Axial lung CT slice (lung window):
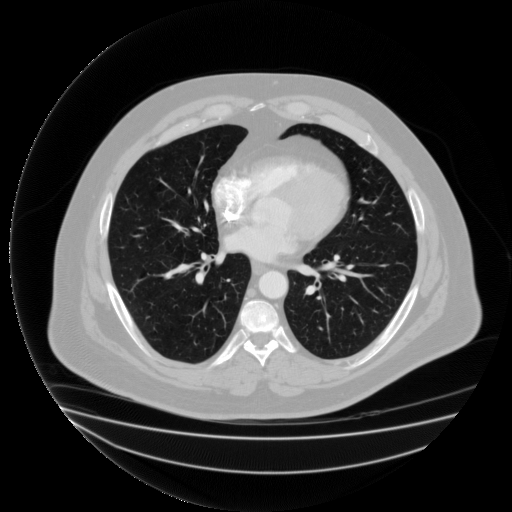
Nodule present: no